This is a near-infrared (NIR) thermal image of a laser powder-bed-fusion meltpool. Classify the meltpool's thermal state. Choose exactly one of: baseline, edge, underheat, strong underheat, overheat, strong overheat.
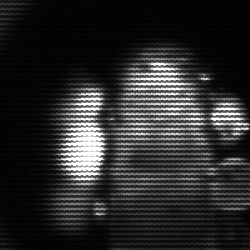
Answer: strong underheat